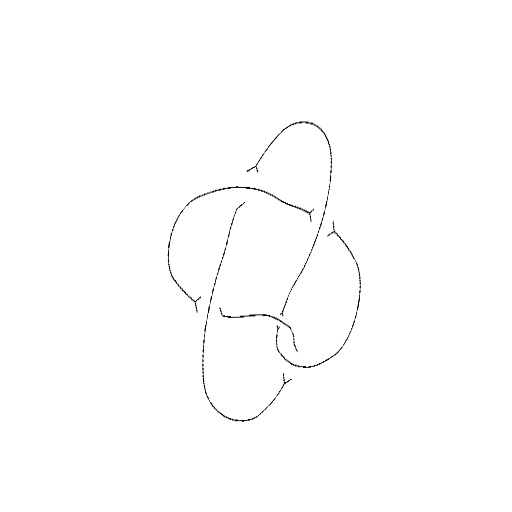
Crossing number: 5